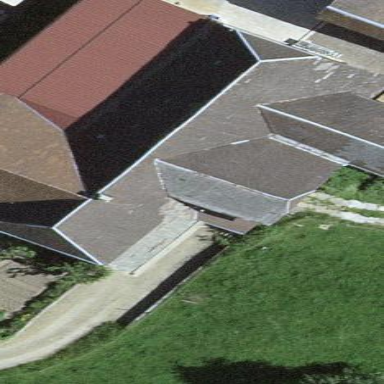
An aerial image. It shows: Farm building.